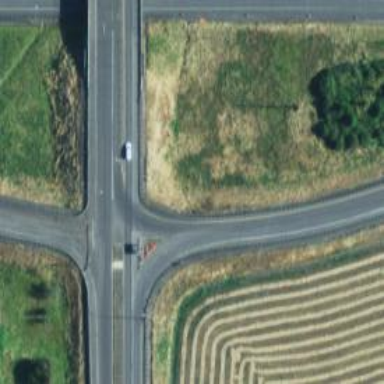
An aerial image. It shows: Trunk link road with asphalt surface.